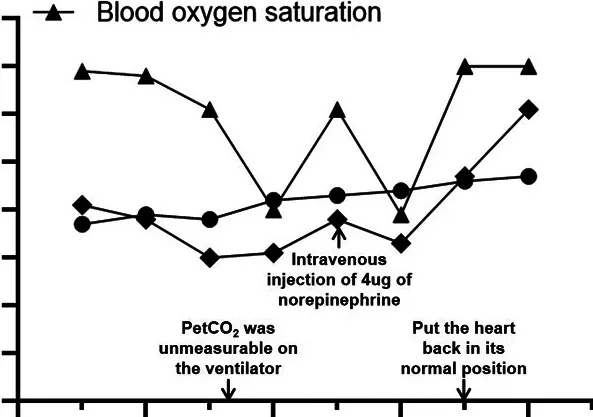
Anesthesia record.
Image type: pathology (giemsa)